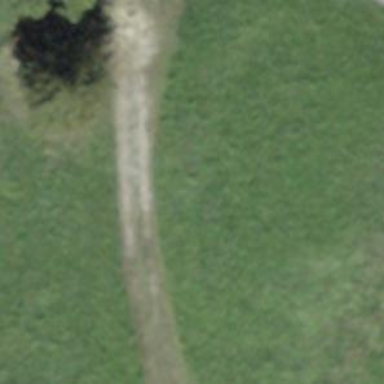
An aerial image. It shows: Unpaved driveway serving as service road.